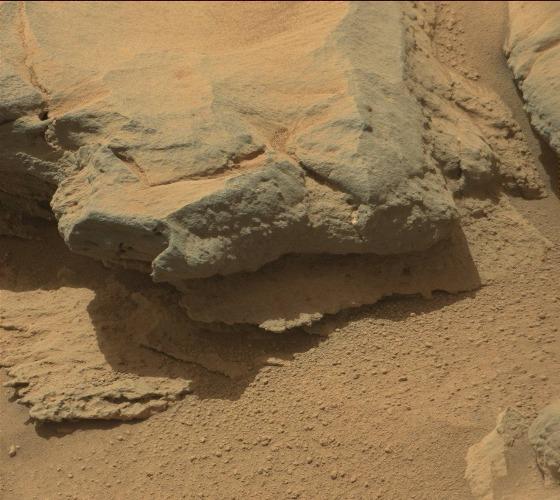
Terrain classes present: Bedrock, Gravel / Sand / Soil, Shadow